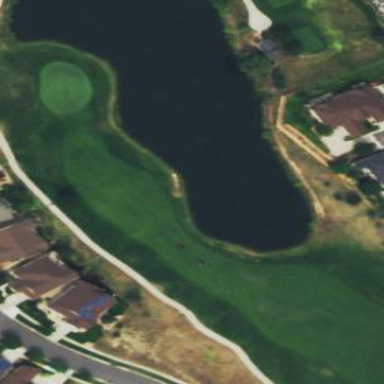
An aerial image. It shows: Picturesque scene of golf course with lateral water hazard.